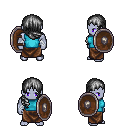
a pixel art fantasy rpg character, male body template, dark elf, purple skin, teal sleeveless shirt, robe skirt, gray right-swept hairstyle, white cloth bandages, shield, four views (front, back, left, right), 2x2 character sprite sheet, small pixel art, hard edges, no anti-aliasing